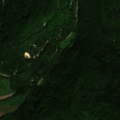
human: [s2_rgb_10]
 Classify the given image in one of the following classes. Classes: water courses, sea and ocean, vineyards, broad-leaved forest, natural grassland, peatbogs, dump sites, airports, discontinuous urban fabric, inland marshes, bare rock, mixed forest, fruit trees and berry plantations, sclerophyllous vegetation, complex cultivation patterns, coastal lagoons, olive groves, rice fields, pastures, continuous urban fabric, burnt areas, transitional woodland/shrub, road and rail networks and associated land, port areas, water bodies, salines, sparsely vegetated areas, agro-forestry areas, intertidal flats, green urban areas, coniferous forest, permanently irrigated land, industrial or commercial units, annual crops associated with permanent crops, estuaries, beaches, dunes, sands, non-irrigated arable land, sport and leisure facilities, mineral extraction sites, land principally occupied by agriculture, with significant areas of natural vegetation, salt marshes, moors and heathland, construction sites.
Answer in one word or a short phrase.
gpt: pastures, broad-leaved forest, mixed forest